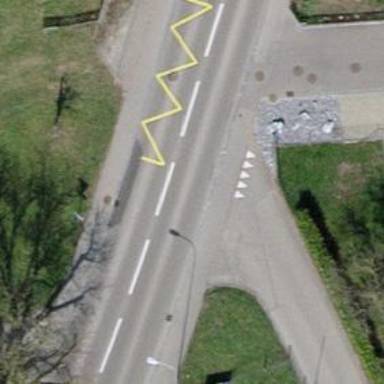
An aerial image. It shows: Bus stop with stop position for public transport.